Question: How many days until expiration?
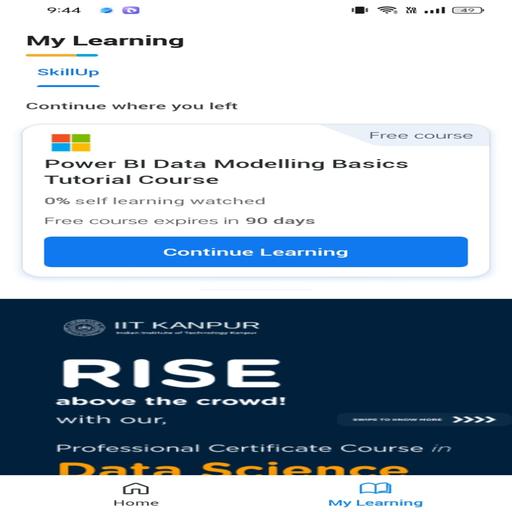
Answer: 90 days